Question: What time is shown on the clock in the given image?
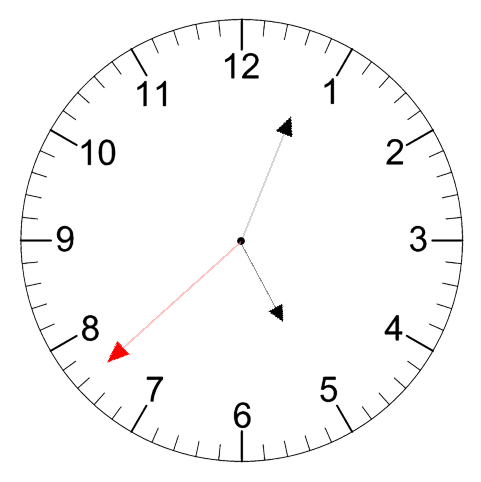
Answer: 05:03:38